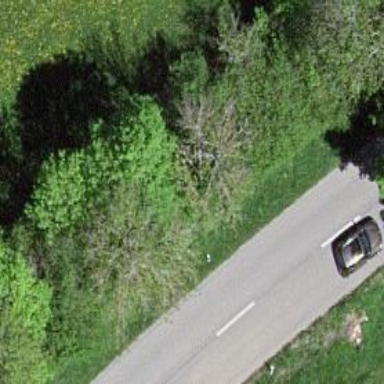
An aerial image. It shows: Tertiary road.